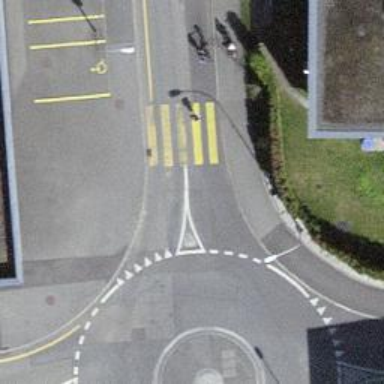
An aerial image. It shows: Uncontrolled zebra crossing with zebra markings.